Field crop: tomato
Growth stage: 1
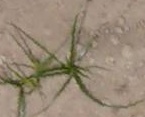
Species: cyperus